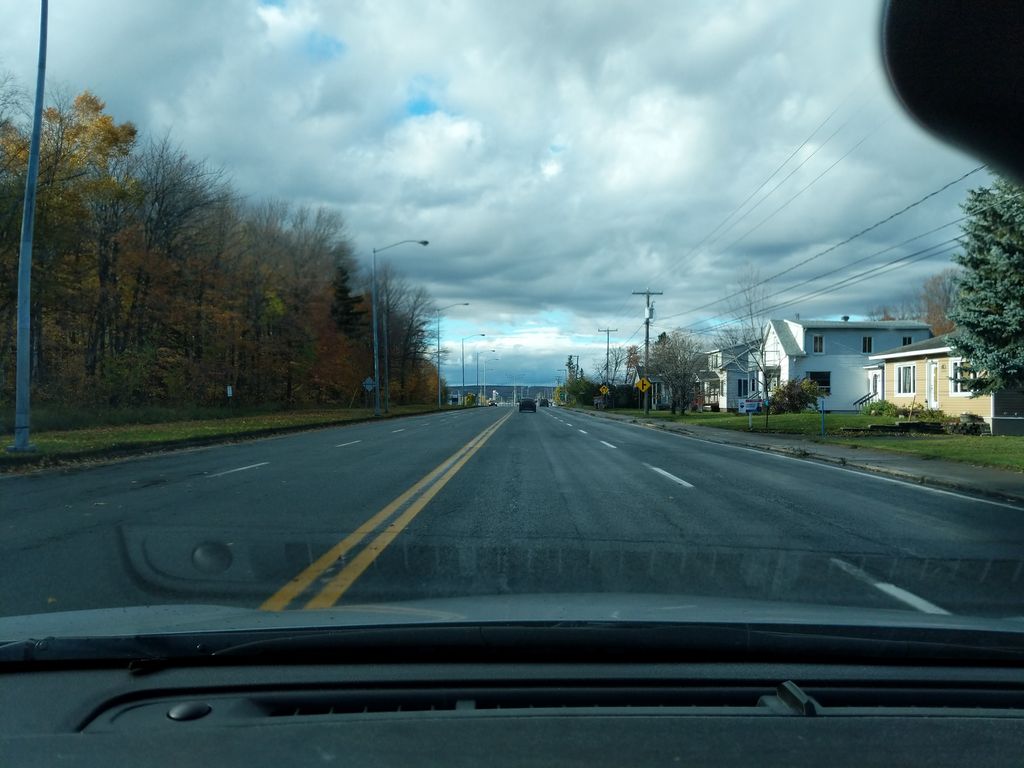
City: quebec_city